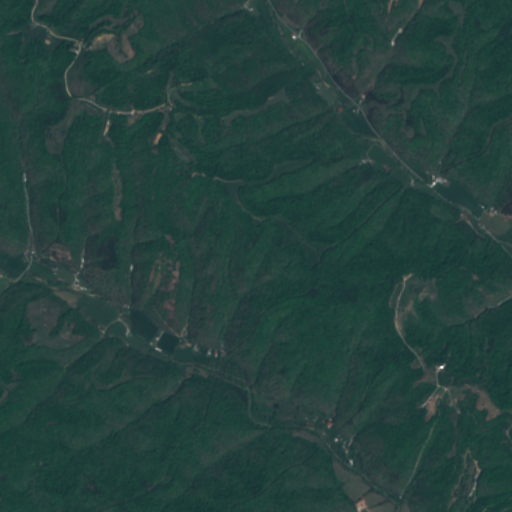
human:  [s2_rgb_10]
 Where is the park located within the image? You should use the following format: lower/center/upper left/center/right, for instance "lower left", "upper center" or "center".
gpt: The park is located in the upper left of the image.
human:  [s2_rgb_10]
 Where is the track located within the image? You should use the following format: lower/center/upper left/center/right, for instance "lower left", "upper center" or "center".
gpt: There is no track in the image.